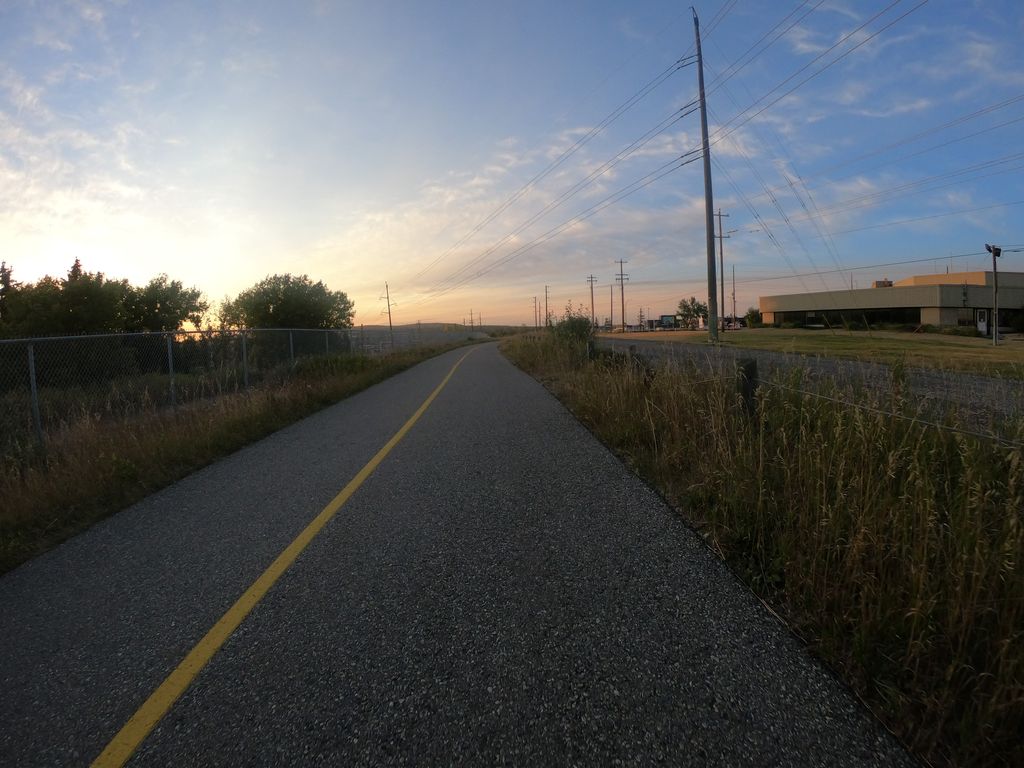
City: calgary